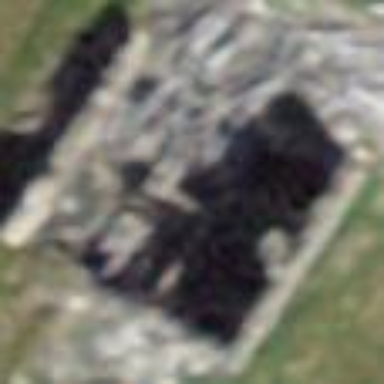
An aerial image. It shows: Historic building in ruins.